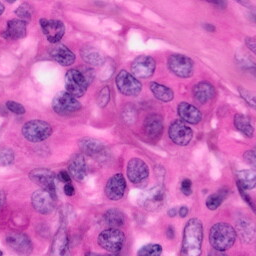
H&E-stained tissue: Pancreatic